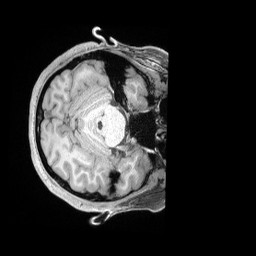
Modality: T1w
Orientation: axial
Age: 32
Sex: female
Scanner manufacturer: siemens
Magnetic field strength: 3 T
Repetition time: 2 s
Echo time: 0.00211 s